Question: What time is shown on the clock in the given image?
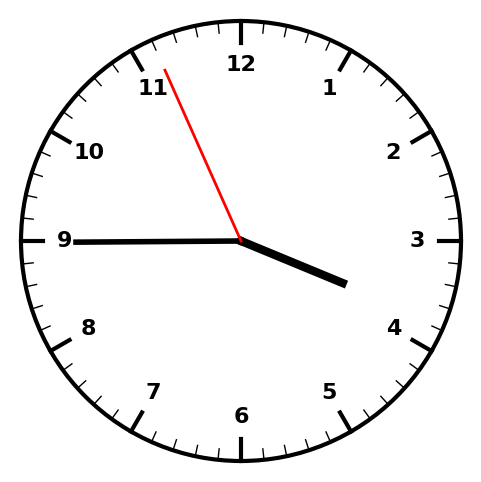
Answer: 03:44:56